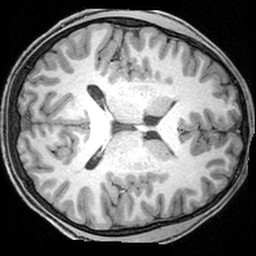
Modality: T1w
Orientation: axial
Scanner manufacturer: siemens
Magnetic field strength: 3 T
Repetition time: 1.9 s
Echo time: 0.00397 s